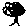
Label: tree